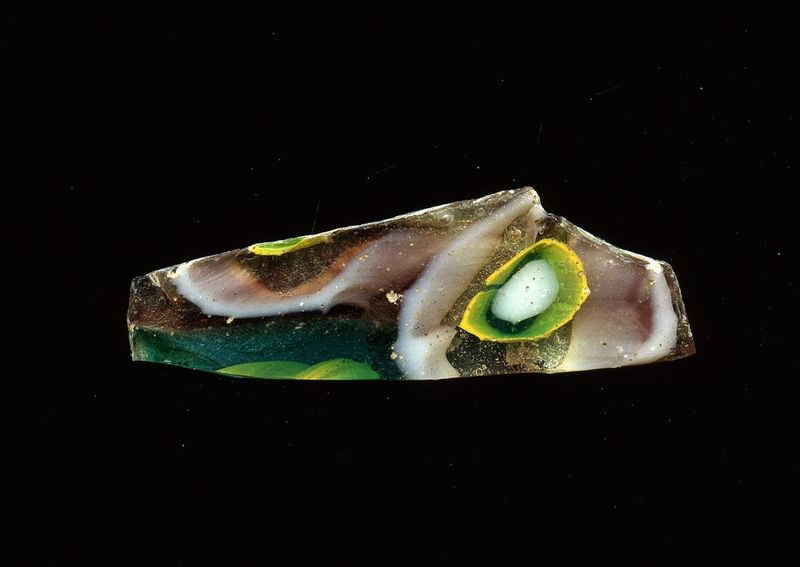
Titel: Mosaikglasfragment
Standort: Hamburg
Institution: Museum für Kunst und Gewerbe Hamburg
Schlagwörter: glas, antike, technik, mosaik, wandschmuck, kaiserzeit, bodenbeläge, frühe kaiserzeit, prinzipat, römische, millefiori, mittlere, späte